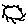
Label: sun